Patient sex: F
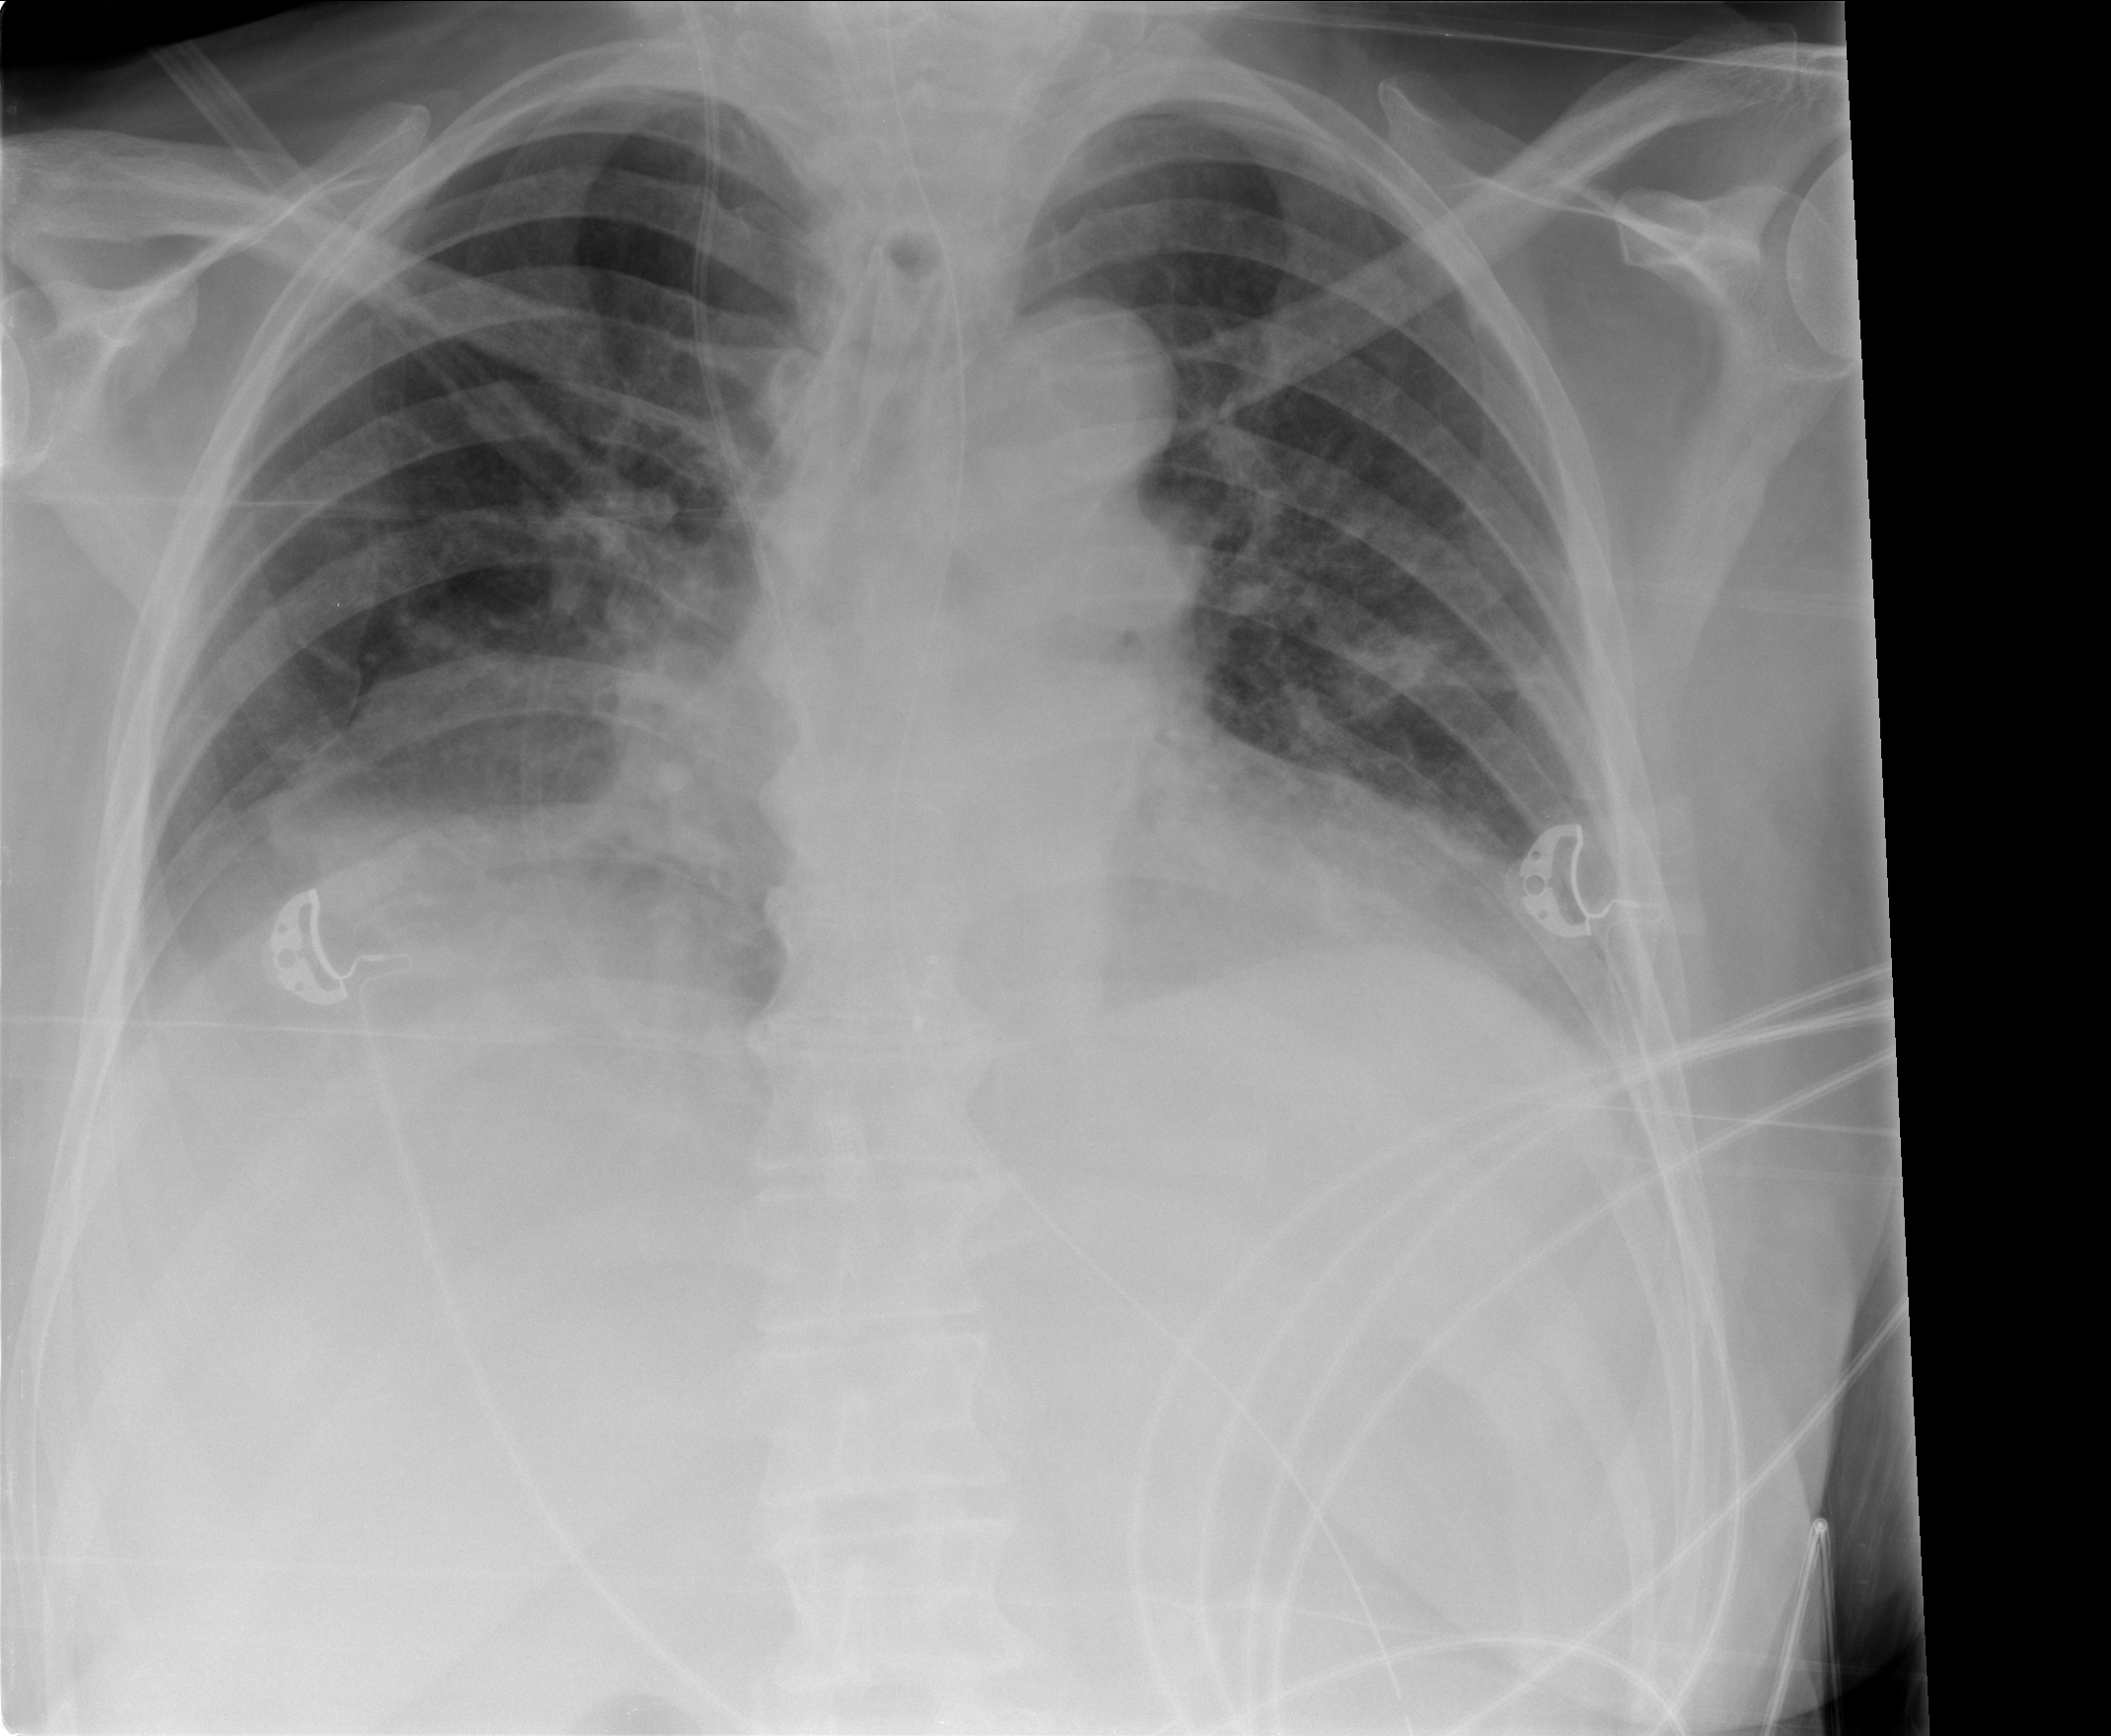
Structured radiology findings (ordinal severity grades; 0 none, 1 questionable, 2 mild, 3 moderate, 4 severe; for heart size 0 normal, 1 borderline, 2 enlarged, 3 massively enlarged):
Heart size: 0
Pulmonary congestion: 0
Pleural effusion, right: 0
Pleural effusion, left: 0
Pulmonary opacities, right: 2
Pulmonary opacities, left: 2
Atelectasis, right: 2
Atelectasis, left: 0